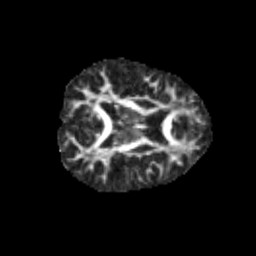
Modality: FA
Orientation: axial
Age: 11
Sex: female
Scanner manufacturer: siemens
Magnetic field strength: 3 T
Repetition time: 3.8 s
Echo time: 0.07 s